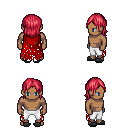
a pixel art fantasy rpg character, male body template, human, dark skin, red tattered cape, white pants, ruby red long bangs hairstyle, gray slippers, four views (front, back, left, right), 2x2 character sprite sheet, small pixel art, hard edges, no anti-aliasing